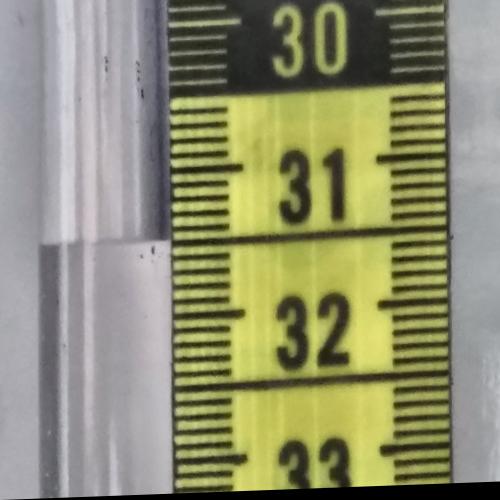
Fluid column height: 31.5 cm